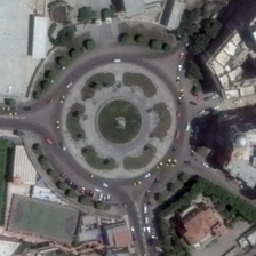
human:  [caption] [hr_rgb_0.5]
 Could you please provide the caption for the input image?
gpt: One can lead to a large building in all directions, two green.

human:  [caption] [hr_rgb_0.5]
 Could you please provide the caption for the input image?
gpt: One can lead to all directions around two green buildings of large disk.

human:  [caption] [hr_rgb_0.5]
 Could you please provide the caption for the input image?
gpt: there are a lot of small buildings and green spaces around the center of a large circular building .

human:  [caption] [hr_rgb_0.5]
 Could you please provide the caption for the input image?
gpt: One can lead to all directions around the big building record two green.

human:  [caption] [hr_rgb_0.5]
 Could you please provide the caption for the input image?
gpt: A big green channel